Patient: sex M, age 54
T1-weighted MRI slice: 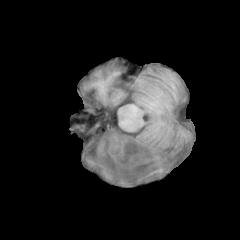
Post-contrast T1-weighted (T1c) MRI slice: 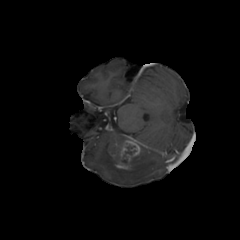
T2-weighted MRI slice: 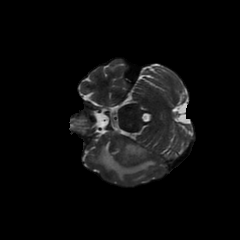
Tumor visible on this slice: yes
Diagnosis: Glioblastoma, IDH-wildtype
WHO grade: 4